Breast ultrasound image
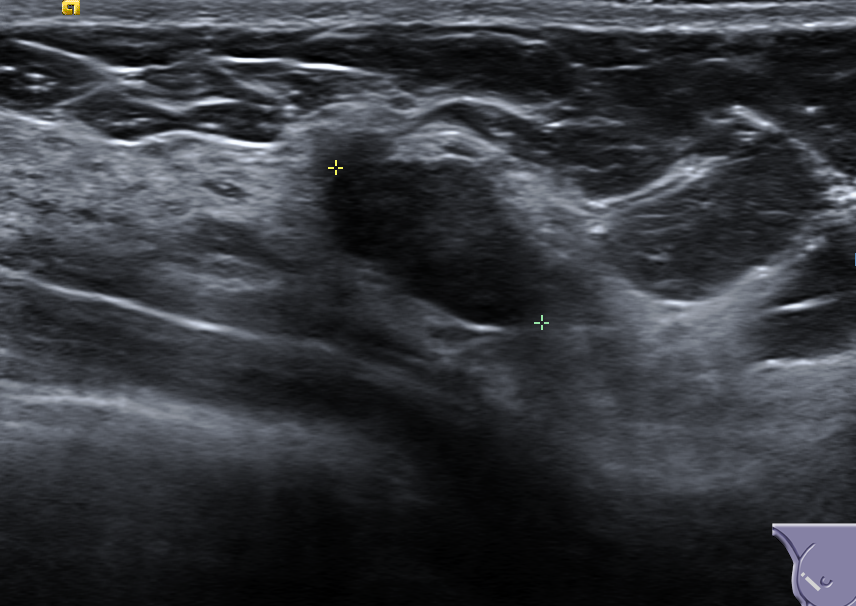
Diagnosis: benign